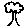
Label: tree